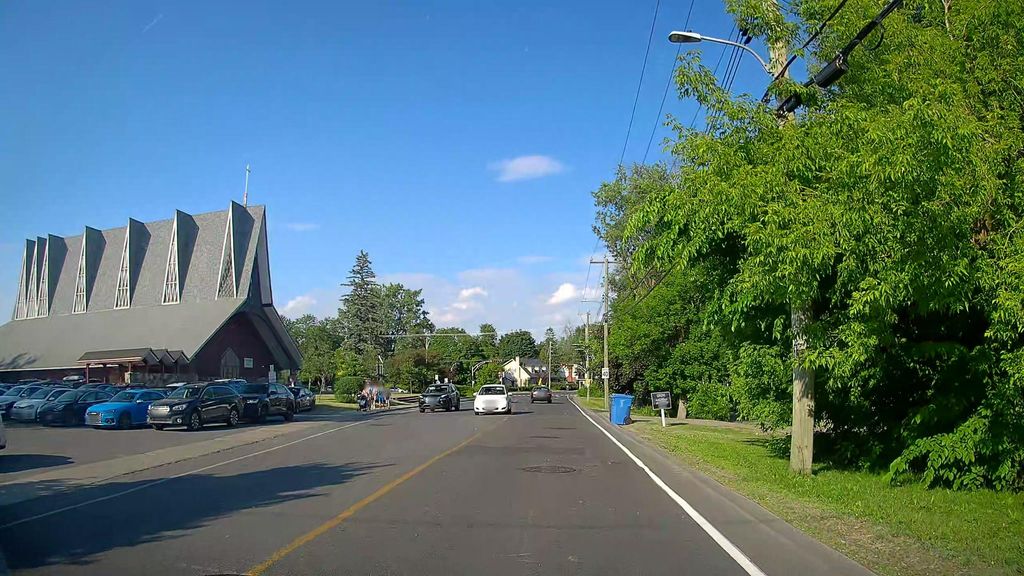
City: montreal